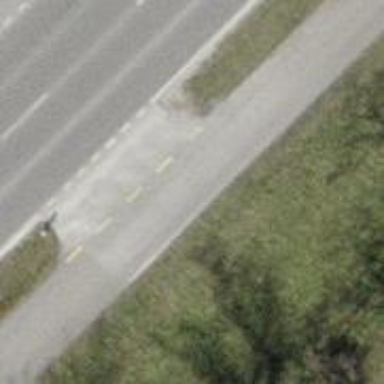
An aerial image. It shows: Asphalt cycleway.